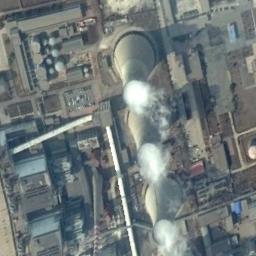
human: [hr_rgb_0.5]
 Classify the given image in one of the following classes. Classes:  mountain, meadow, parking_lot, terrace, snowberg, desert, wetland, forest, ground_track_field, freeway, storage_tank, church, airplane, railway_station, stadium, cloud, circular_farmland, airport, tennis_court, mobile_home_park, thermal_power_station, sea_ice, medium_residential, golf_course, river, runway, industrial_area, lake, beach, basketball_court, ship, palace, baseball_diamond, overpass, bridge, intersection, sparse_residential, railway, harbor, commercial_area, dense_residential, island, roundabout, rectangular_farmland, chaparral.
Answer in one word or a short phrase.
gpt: thermal_power_station